Question: I have a radiobuttonlist inside a repeater. I am showing a screenshot of what this looks like. I have column headers inside the header template of the repeater. In the item template, I have the 4 fields/columns. The 3rd field is a radio button list. If, for example, I select the "Yes" radio button in the "Test Task 2" row - I need to postback and save the value of that record (back to a database). My repeater could potentially display many rows of fields and radio button lists.

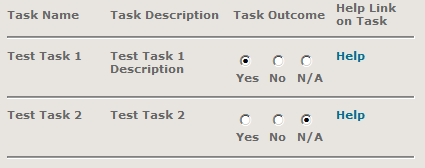
Answer: Try this
'''
protected void btnSave_Click(object sender, EventArgs e)
{
foreach (RepeaterItem item in Repeater1.Items)
{
// Checking the item is a data item
if (item.ItemType == ListItemType.Item || item.ItemType == ListItemType.AlternatingItem)
{
var rdbList = item.FindControl("RadioButtonList1") as RadioButtonList;
// Get the selected value
string selected = rdbList.SelectedValue;
}
}
}
'''